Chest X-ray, AP view. Patient: 46 years old, sex M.
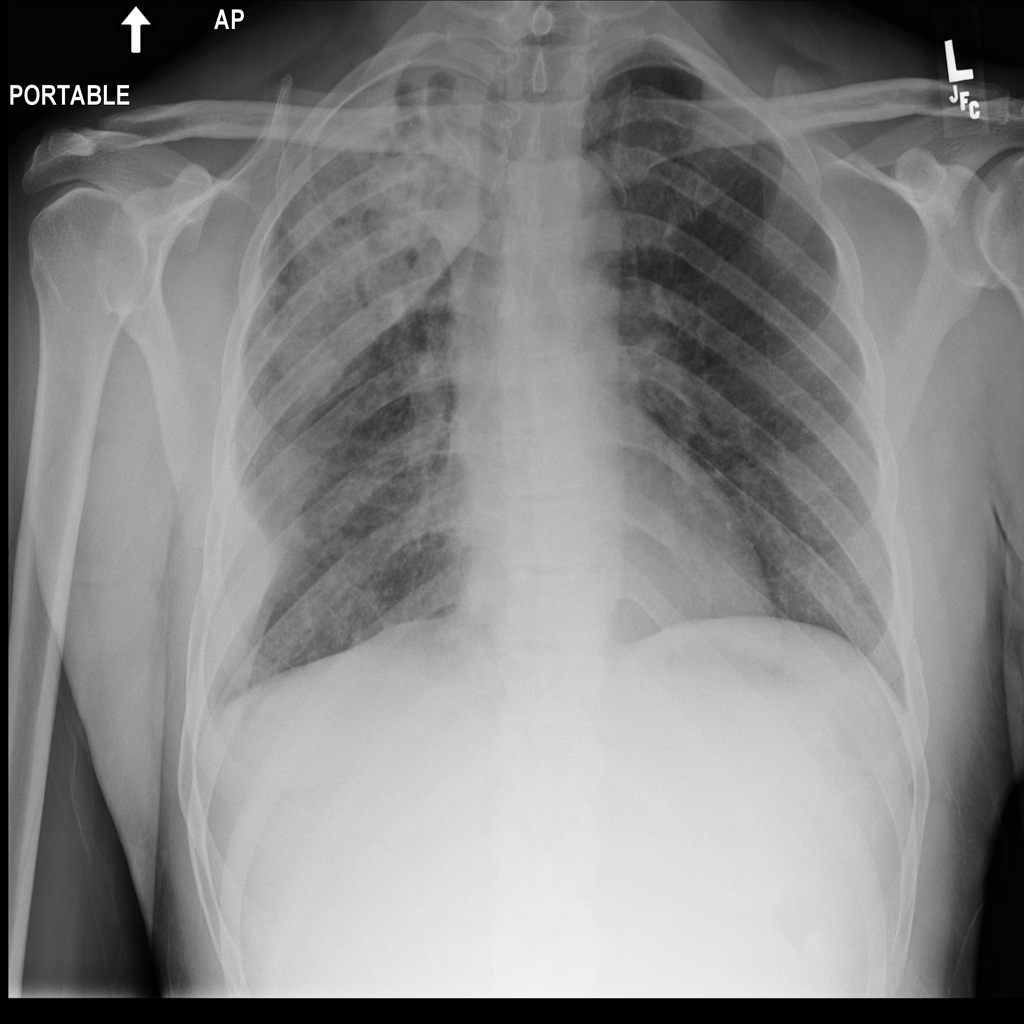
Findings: Effusion, Infiltration, Nodule